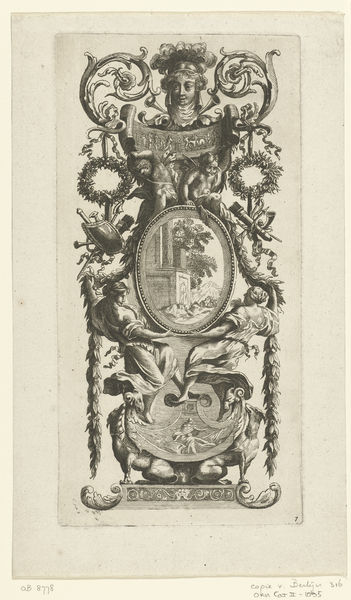
Titel: Muurpaneel met twee staande vrouwen onder ovale lijst
Künstler: Simon Vouet
Standort: Amsterdam
Institution: Rijksmuseum
Schlagwörter: baum, kopf, mann, frauen, menschen, gebäude, haus, hunde, gesicht, bild, herr, oval, könig, seite, sieg, kränze, victoria, gloria